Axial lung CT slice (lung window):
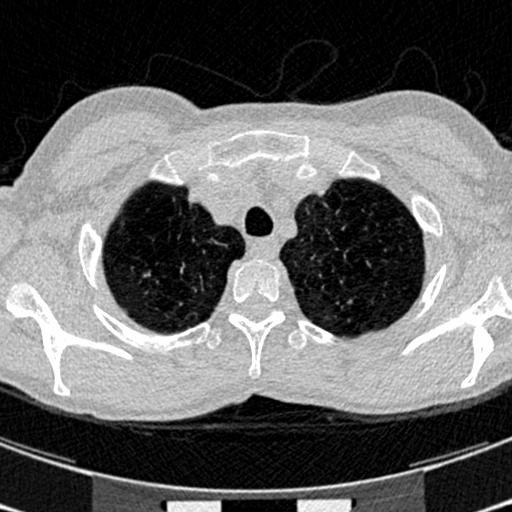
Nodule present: no